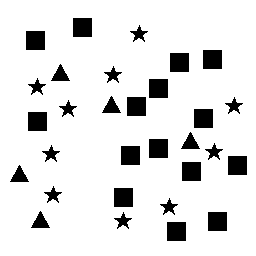
Squares: 15
Triangles: 5
Stars: 10
Total shapes: 30